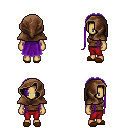
a pixel art fantasy rpg character, female body template, human, tanned skin, brown pirate shirt, red pants, purple extra-long hairstyle, cloth hood, brown slippers, four views (front, back, left, right), 2x2 character sprite sheet, small pixel art, hard edges, no anti-aliasing